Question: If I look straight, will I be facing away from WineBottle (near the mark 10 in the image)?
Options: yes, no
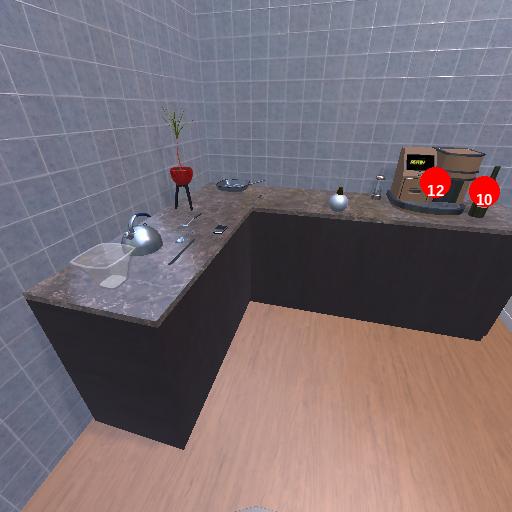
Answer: yes